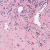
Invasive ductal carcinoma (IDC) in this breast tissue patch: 0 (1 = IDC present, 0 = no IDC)